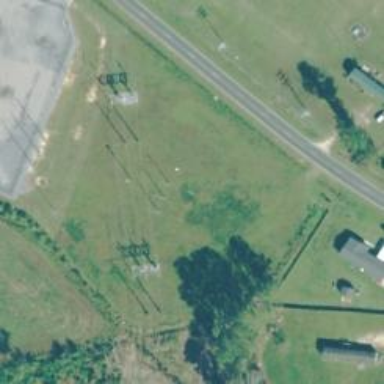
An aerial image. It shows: H-frame designed tower for power lines.